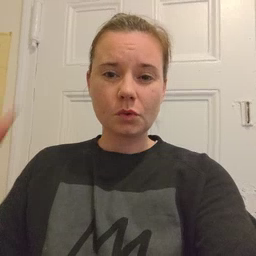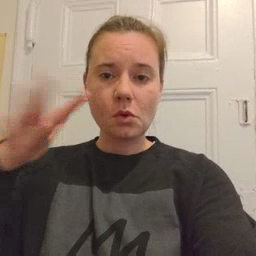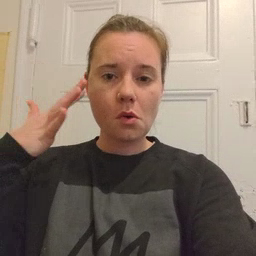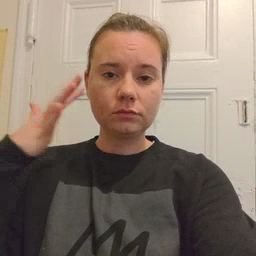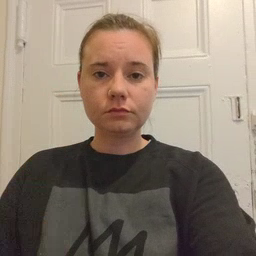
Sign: noisy